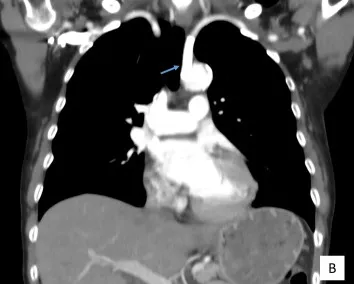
Computed tomography with angiogram showing subclavian stenosis before and after vascular intervention. (B) After, blue arrow indicating vascular conduit in the left subclavian artery origin.
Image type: radiology (ct)